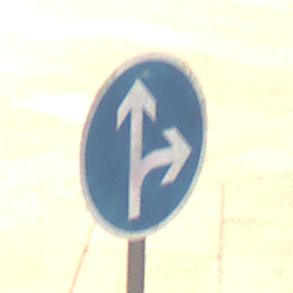
Verkehrszeichen: VorgeschriebeneFahrtrichtungGeradeausOderRechts
Umgebung: Outdoor, Suburban
Tageszeit: MorningAfternoon
Wetter: Clear
Licht: Natural
Jahreszeit: NotSpecified
Kontrast: HighContrast